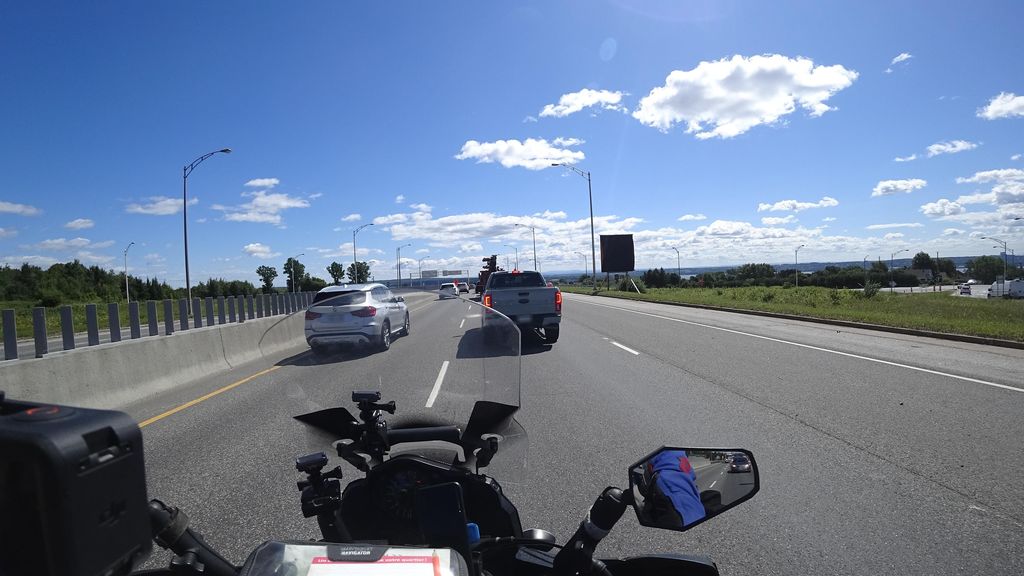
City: quebec_city